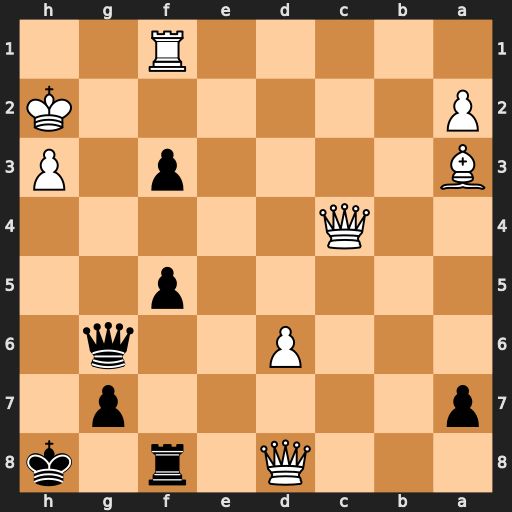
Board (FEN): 3Q1r1k/p5p1/3P2q1/5p2/2Q5/B4p1P/P6K/5R2
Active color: b
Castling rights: -
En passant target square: -
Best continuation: Qg2#